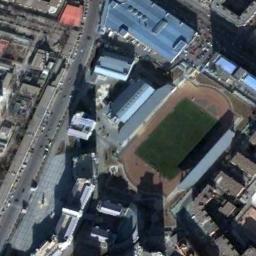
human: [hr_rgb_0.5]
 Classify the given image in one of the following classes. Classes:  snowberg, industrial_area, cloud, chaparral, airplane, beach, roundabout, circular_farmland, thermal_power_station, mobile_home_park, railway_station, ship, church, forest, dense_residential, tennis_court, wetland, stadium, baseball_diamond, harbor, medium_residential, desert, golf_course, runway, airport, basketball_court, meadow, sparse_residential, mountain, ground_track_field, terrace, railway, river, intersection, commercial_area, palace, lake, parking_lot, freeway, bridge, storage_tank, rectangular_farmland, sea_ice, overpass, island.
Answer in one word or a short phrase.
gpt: stadium